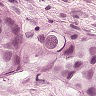
Metastatic tissue present: yes